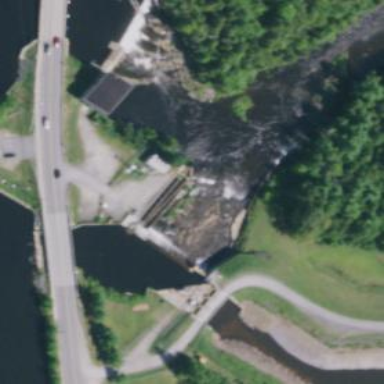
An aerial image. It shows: Fish pass along the waterway.